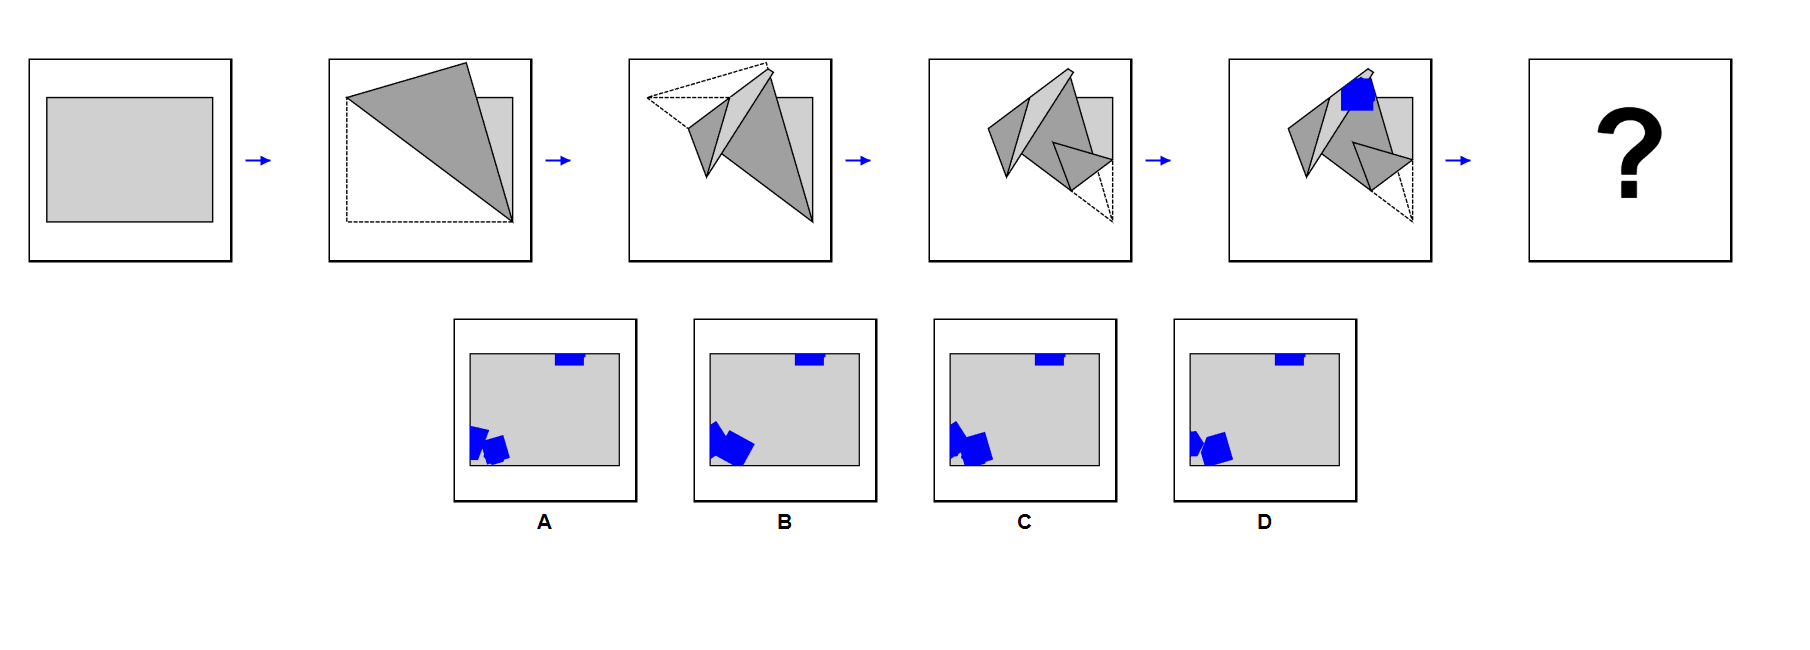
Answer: C